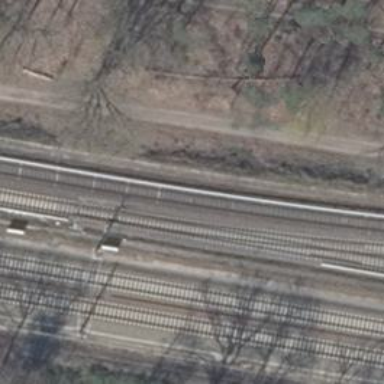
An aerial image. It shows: Railway signal.